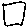
Label: square